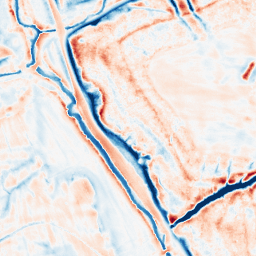
Category: edge_preserving
Decomposition family: bilateral
Decomposition parameters: d: 21
sigma_color: 150
sigma_space: 50
Upsampling method: sinc_hamming
Upsampling parameters: scale: 4
kernel_size: 8
Upsampling scale: 4